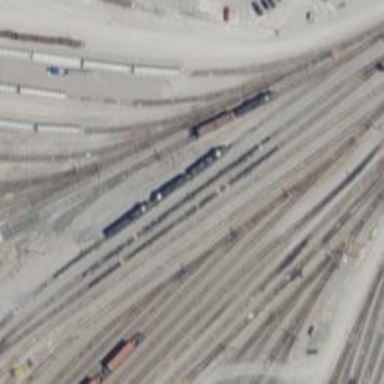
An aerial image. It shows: Railway yard in service.